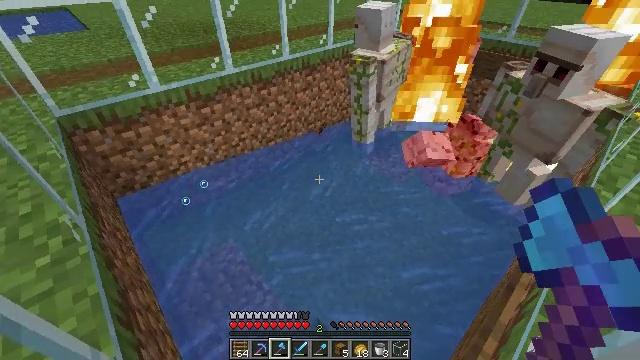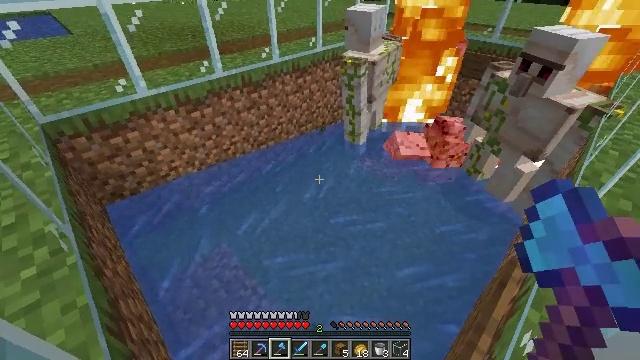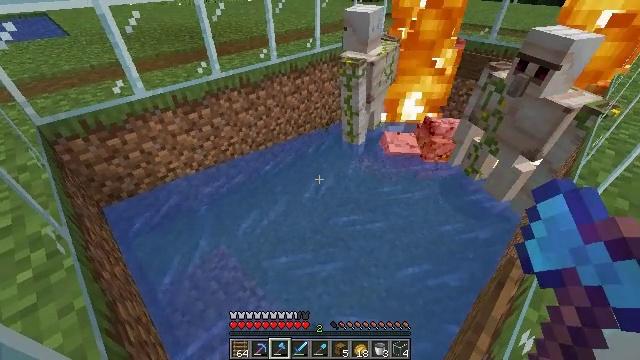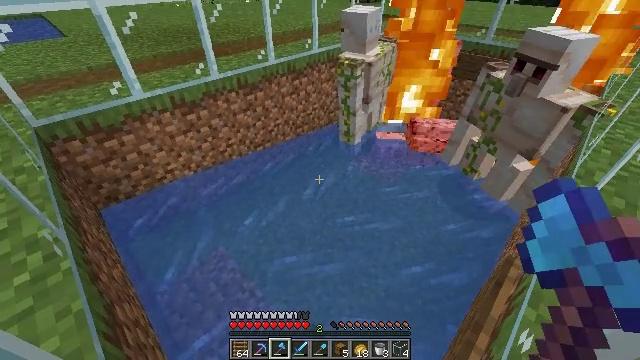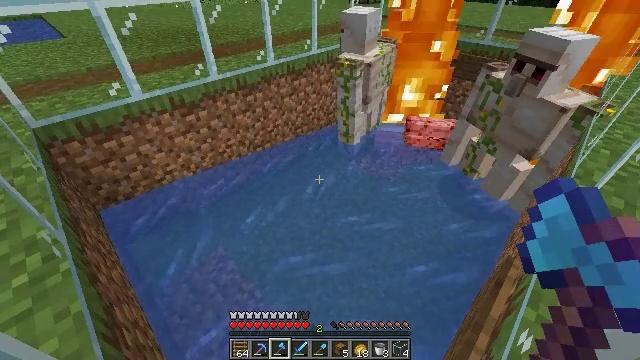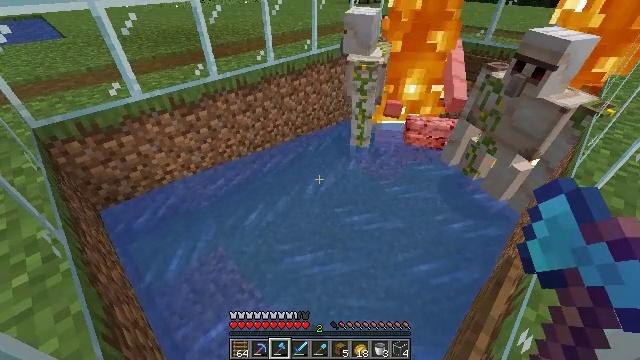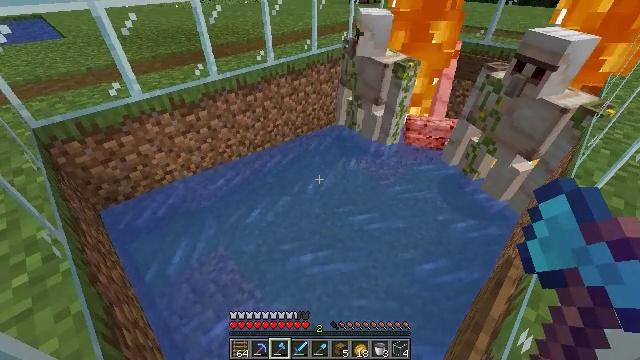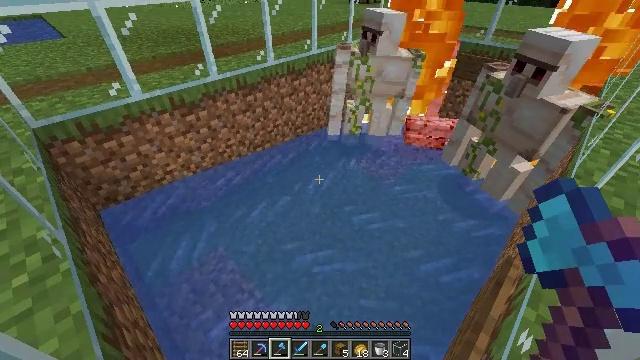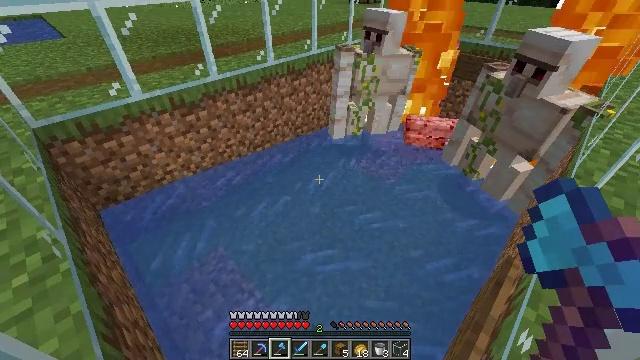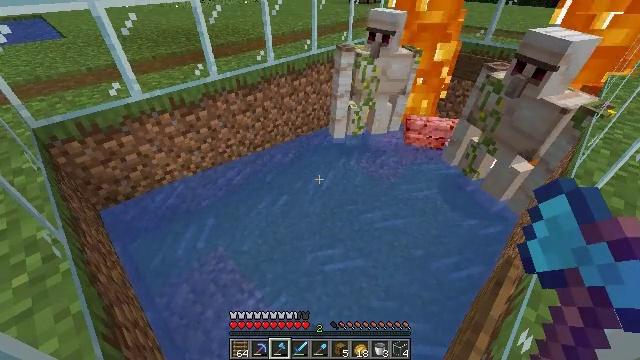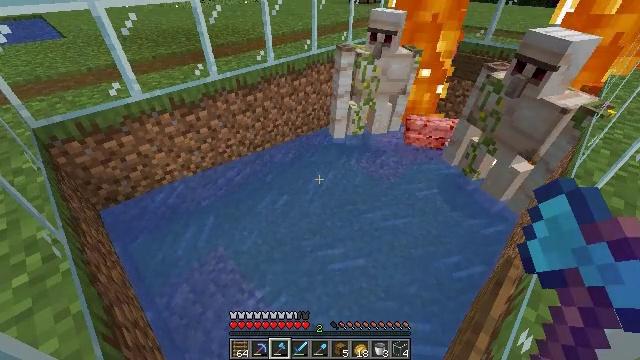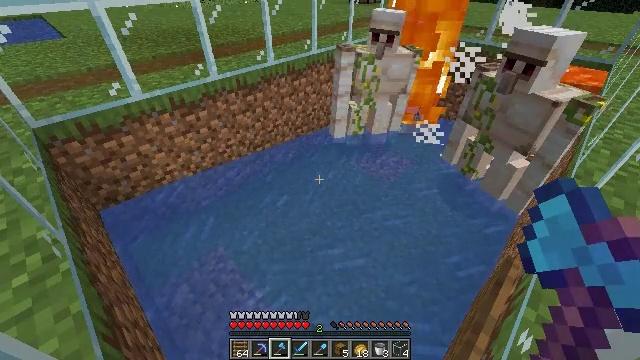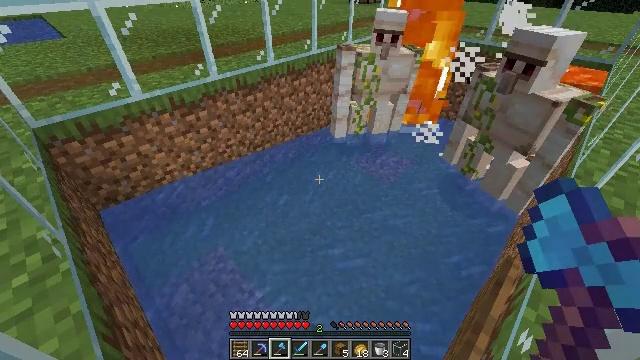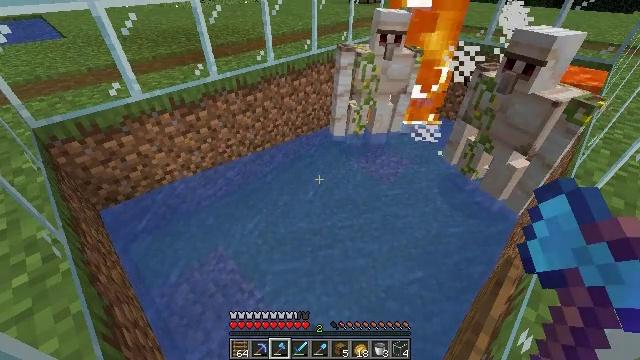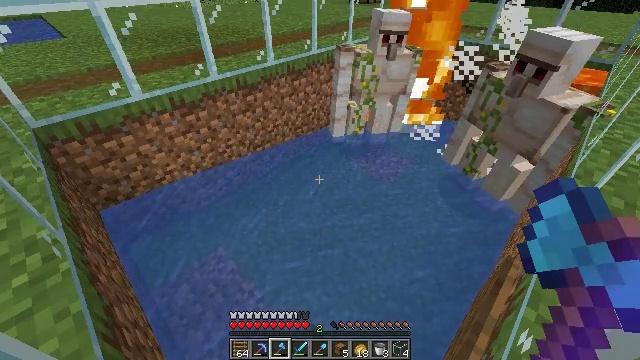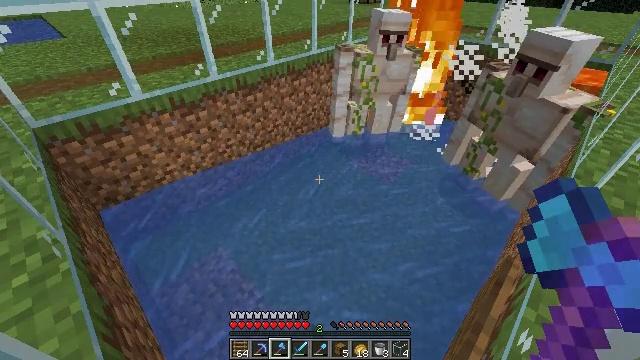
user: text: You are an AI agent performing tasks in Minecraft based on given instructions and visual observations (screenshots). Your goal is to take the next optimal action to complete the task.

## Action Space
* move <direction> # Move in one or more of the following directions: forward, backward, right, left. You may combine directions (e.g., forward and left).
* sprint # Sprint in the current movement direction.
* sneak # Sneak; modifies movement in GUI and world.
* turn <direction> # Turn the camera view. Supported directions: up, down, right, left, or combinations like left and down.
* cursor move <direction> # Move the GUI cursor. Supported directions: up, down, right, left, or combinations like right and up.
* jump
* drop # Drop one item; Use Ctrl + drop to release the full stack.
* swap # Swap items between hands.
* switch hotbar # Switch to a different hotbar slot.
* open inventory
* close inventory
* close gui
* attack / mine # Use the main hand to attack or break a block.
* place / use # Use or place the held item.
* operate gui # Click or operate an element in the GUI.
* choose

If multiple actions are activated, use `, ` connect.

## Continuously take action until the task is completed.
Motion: motion action
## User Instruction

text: Break the spruce wall sign to collect it.
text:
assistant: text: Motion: sneak, turn right
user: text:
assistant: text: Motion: sneak
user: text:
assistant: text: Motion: sneak
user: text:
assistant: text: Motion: sneak
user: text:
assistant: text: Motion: sneak
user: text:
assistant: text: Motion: sneak
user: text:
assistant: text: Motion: sneak
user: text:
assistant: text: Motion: sneak
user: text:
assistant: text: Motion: sneak
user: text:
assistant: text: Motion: sneak
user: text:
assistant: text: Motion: sneak
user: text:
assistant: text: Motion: sneak
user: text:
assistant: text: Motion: sneak
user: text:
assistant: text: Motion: sneak
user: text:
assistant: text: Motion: sneak
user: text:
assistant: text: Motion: sneak
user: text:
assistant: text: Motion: sneak
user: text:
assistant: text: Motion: sneak
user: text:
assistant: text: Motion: sneak
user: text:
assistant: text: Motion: sneak
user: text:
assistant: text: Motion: sneak
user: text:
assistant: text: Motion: sneak
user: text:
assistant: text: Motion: sneak
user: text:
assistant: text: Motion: sneak, turn down
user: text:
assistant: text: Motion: sneak, turn left and down
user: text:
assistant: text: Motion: sneak, turn left and down
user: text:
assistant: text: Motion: sneak, turn left and down
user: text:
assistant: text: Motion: sneak, turn left and down
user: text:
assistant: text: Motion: sneak, turn down
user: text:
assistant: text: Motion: sneak, turn down